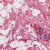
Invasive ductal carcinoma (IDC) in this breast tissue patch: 0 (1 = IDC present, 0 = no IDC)